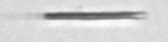
Label: fiber